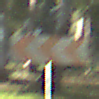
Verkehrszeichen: RichtungstafelnInKurvenGrossRechts
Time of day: MorningAfternoon
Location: Outdoor (Nature)
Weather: Clear
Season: NotSpecified
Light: Natural